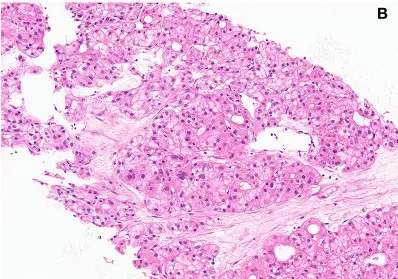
Magnetic resonance imaging characteristics and liver biopsy histopathology. (B) Hematein eosin stain composed of a small amount of abnormal mitotic cells, lacking the portal triads or bile ducts (original magnification x 200).
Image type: pathology (h&e)